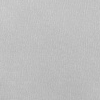
Atmospheric dust classification: dusty